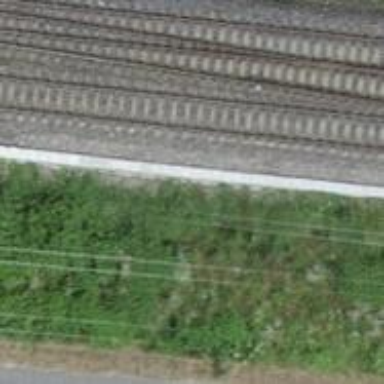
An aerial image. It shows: Concrete power pole.